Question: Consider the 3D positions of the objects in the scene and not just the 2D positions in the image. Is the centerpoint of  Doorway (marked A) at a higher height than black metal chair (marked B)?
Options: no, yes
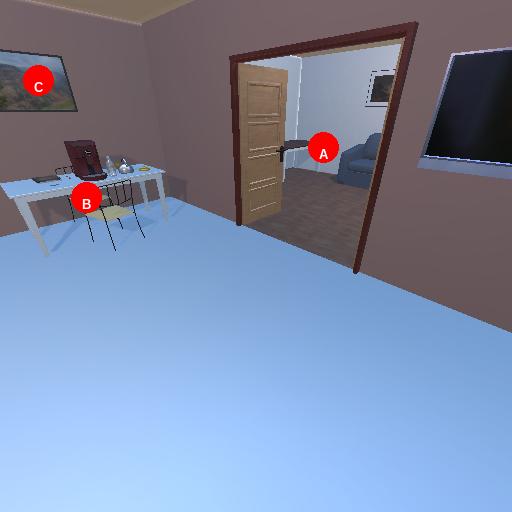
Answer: no